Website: bh-photo
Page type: customer-info-address
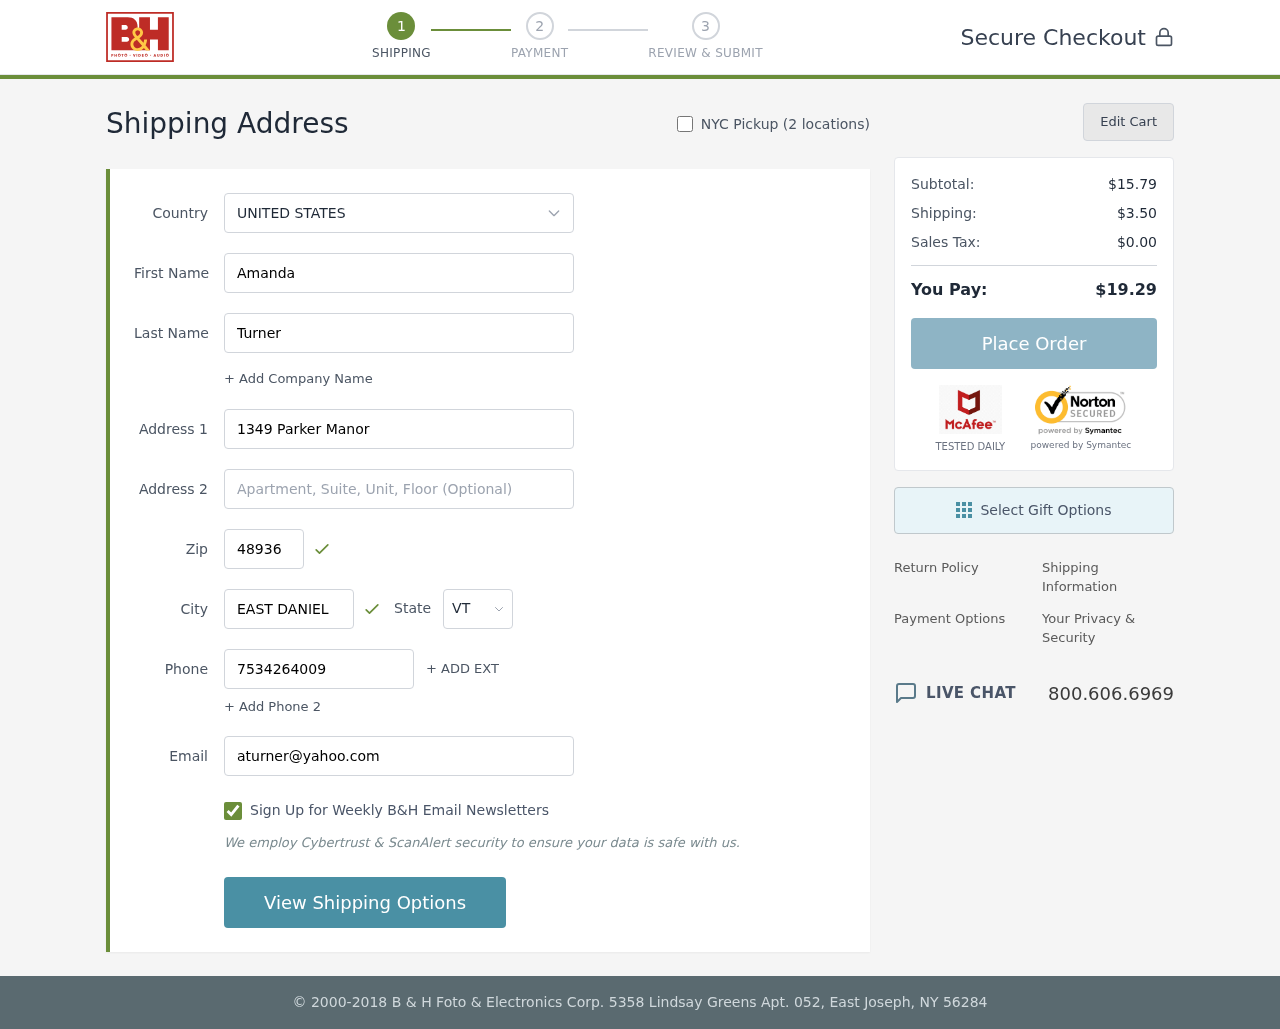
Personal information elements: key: PII_CITY
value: East Daniel
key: PII_COUNTRY
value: United States
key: PII_EMAIL
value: aturner@yahoo.com
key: PII_FIRSTNAME
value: Amanda
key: PII_LASTNAME
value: Turner
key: PII_PHONE
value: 7534264009
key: PII_POSTCODE
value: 48936
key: PII_STATE_ABBR
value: VT
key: PII_STREET
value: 1349 Parker Manor
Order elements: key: ORDER_SUBTOTAL
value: $15.79
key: ORDER_SHIPPING_COST
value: $3.50
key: ORDER_TAX
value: $0.00
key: ORDER_TOTAL
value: $19.29